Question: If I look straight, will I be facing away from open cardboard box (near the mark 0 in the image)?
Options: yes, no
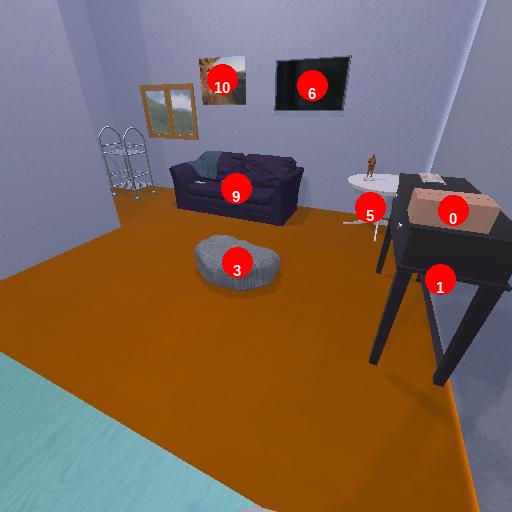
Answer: yes